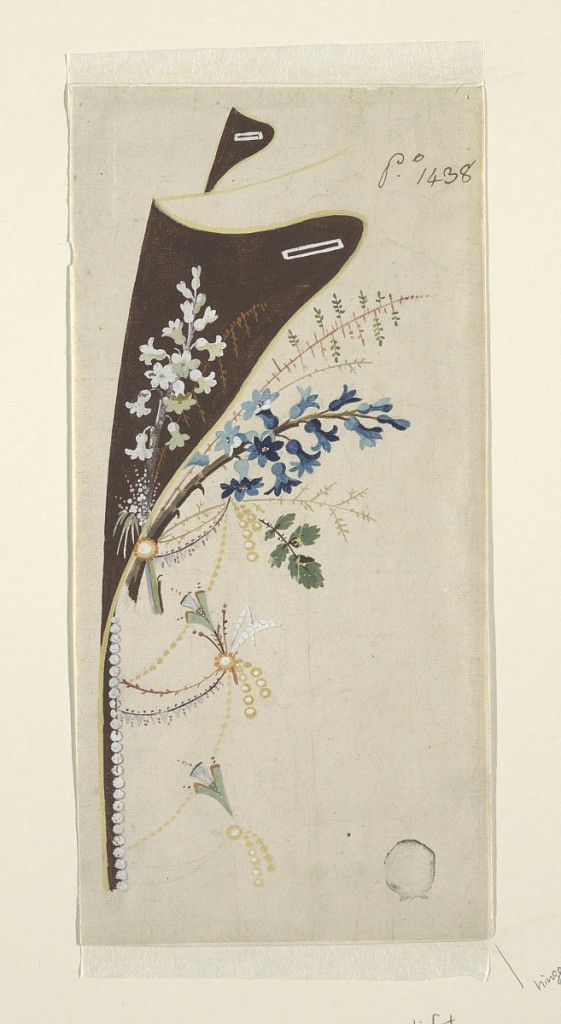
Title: Embroidery Design: Top Pa
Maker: Mademoiselle Montalent
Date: ca. 1785
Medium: Gouache over graphite on white laid paper
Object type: Drawing
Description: Vertical rectangle. A bunch of flowers is seen partly upon the lapel and partly beside it. Smaller ones are below. Strings of pearls.